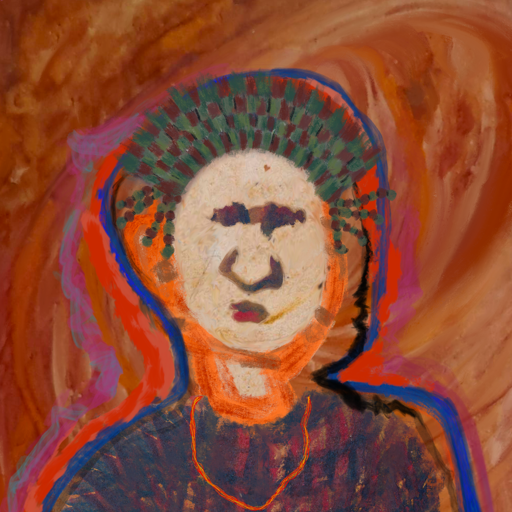
Background: Pious_Lady, Head And Neck Front: Rupkatha, Face Front: In_The_Sun, Bust: In_The_Sun, Hair Front: Experience, Head Accessory: After_Raid_Crown, Second Necklace: Gypsy_Mother_2, Necklace: Blank, Baby: Blank